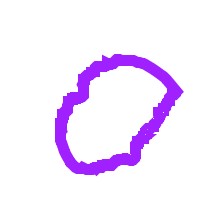
Shape: circle